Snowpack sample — Rabbit Ears Pass, Jackson County, Colorado, USA (12/17/25, 1:08 PM MST)
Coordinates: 40.387, -106.625
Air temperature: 34 °F
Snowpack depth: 46 cm
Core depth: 30 cm
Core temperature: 24.8 °F
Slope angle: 6°, slope face: 165°
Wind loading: medium
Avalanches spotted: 0
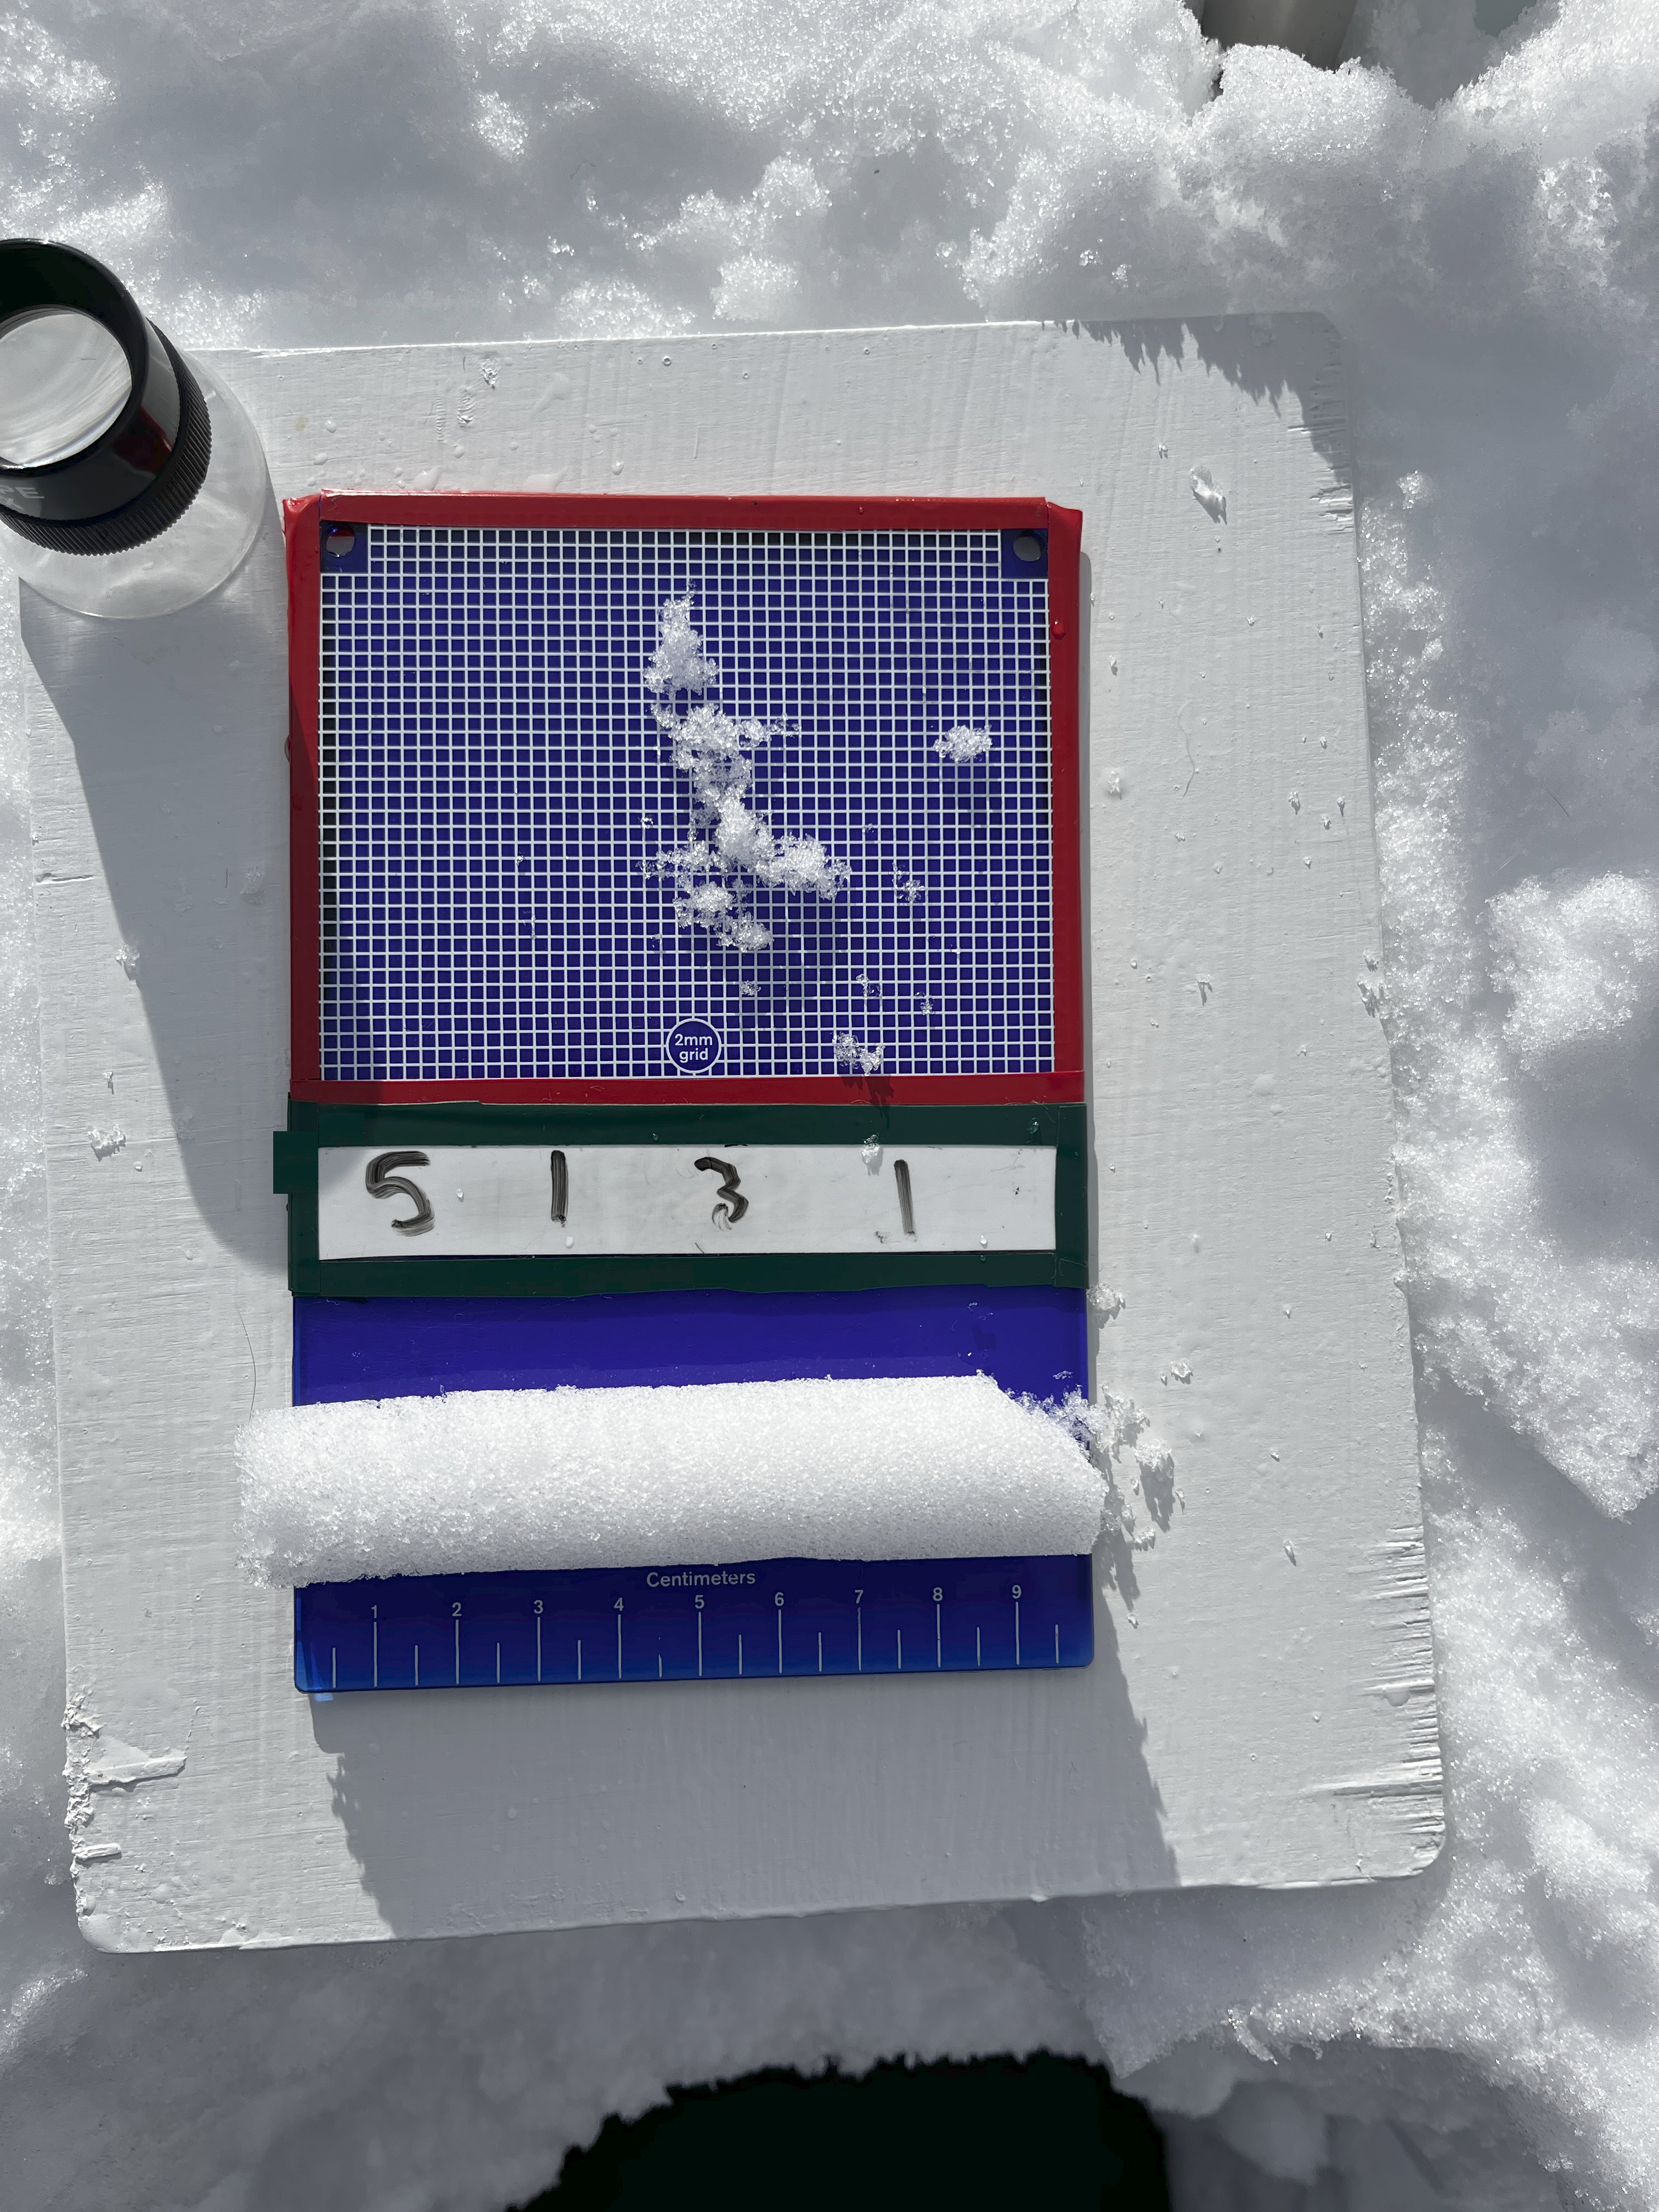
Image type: crystal_card
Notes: No avalanches spotted nearby, although collected in a meadowy area with minimal risk on this face of the pass.